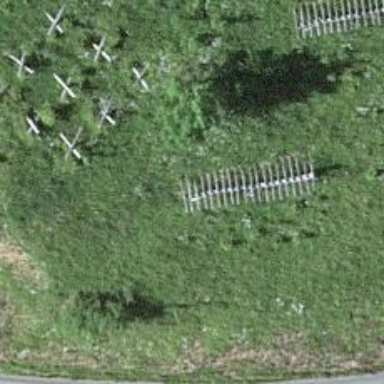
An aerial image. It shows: Structure designed for avalanche protection.